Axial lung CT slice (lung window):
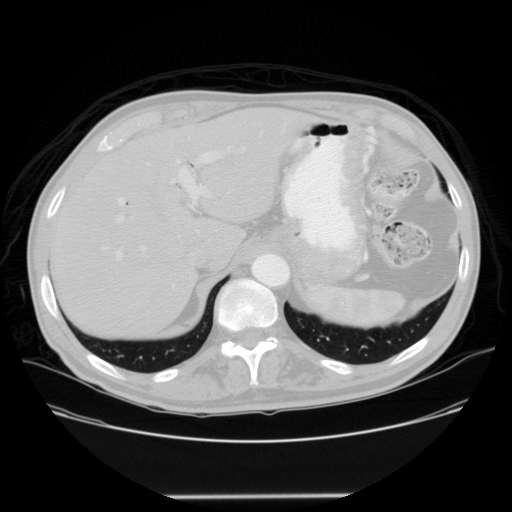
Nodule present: no